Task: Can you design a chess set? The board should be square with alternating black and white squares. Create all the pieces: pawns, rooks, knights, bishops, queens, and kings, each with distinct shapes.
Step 3347:
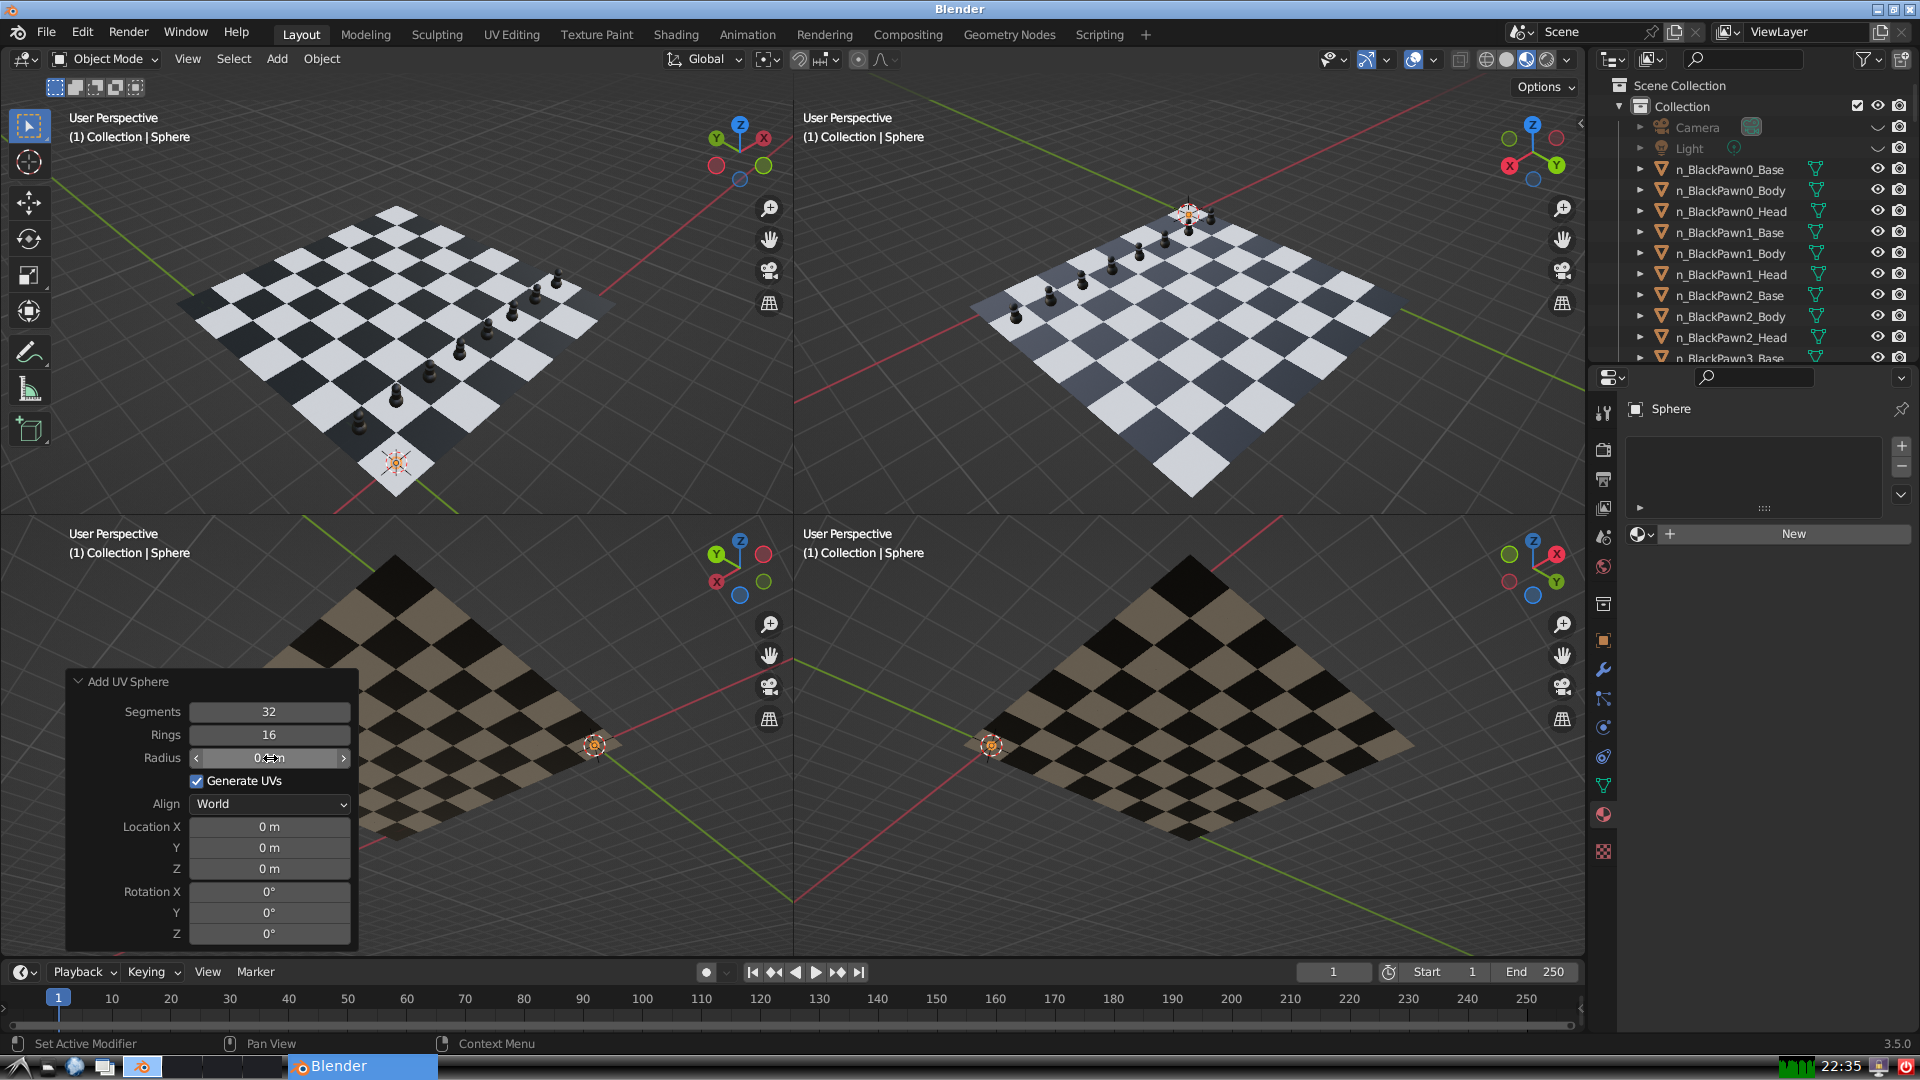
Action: click: no